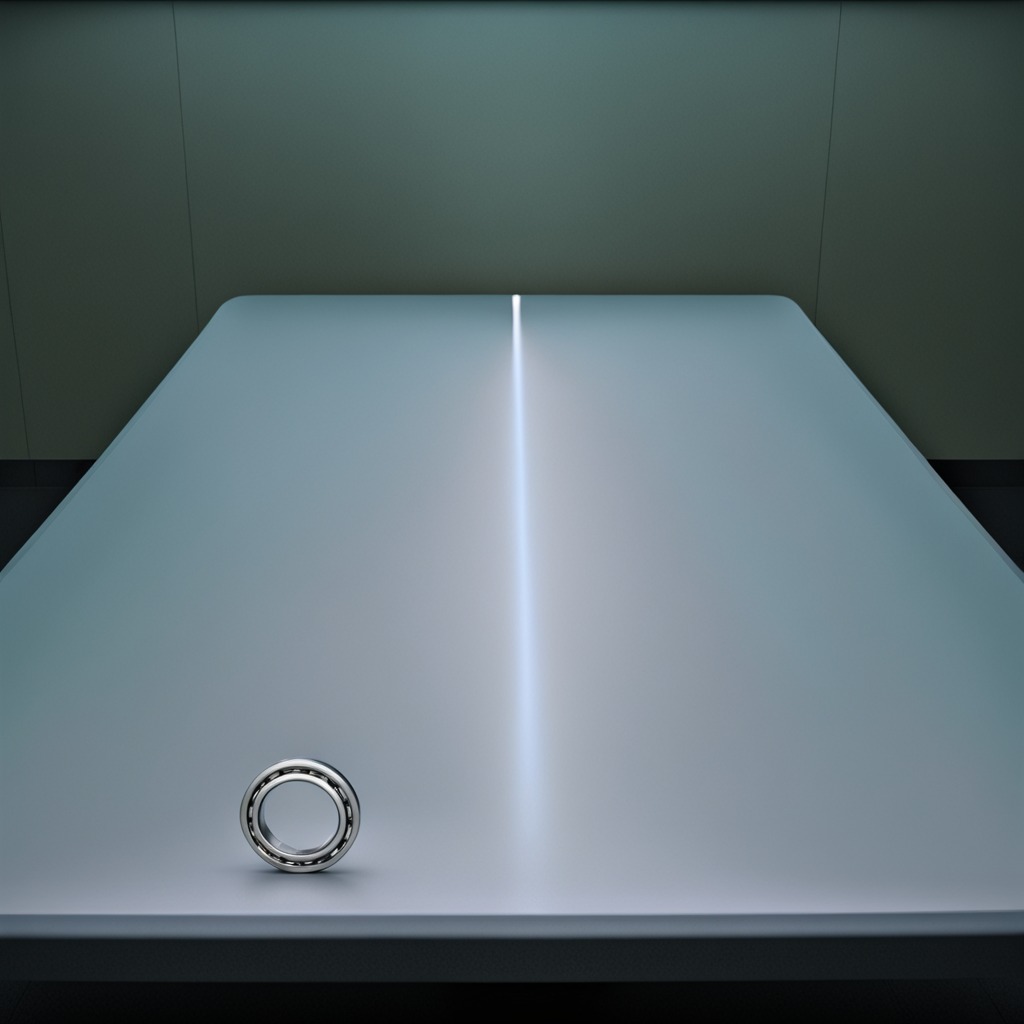
A metal ball bearing is lying on the clean empty table in a railway signal maintenance room.